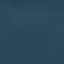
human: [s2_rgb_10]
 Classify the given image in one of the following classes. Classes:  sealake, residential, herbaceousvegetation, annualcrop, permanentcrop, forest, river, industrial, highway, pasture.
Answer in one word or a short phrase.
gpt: SeaLake